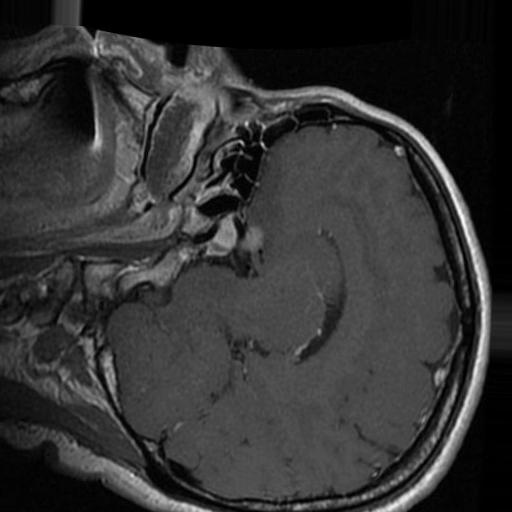
Label: brain_tumor